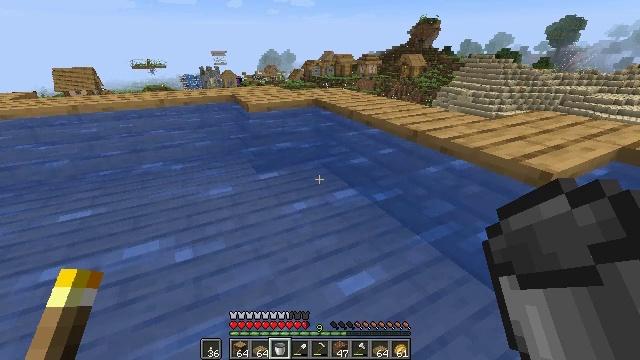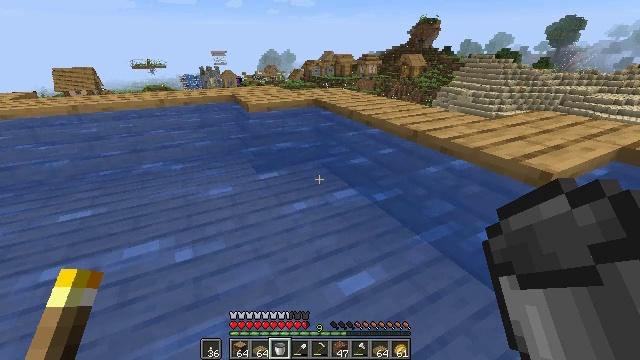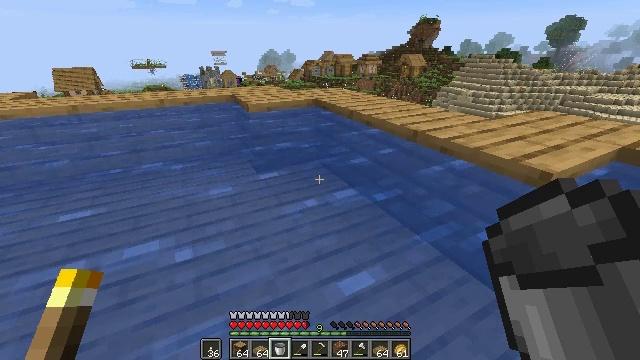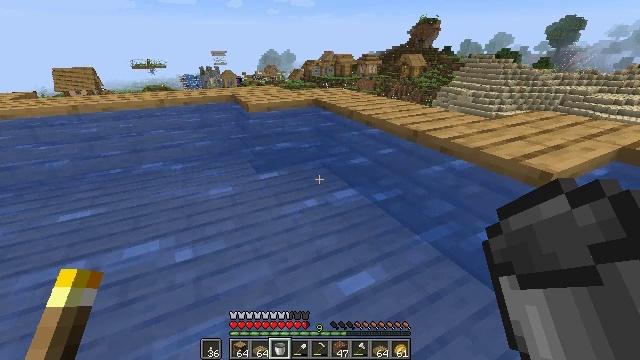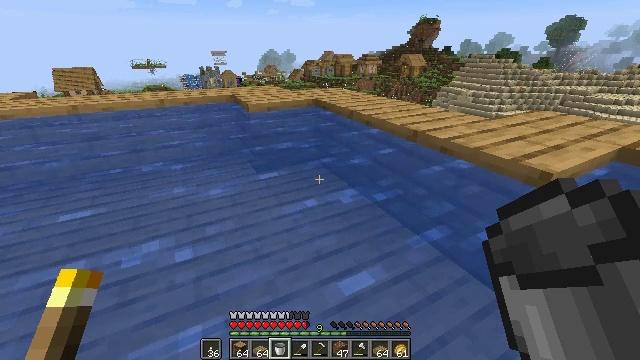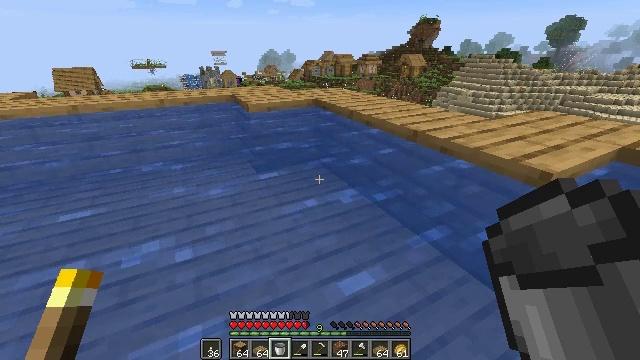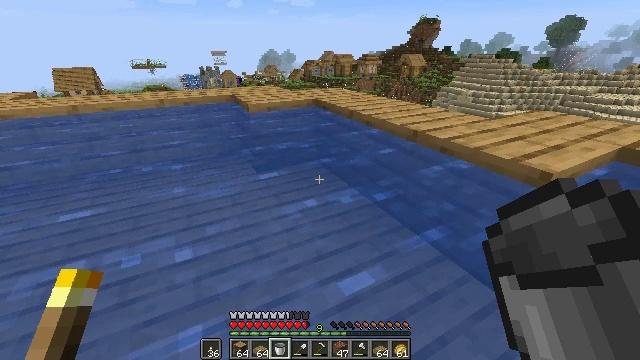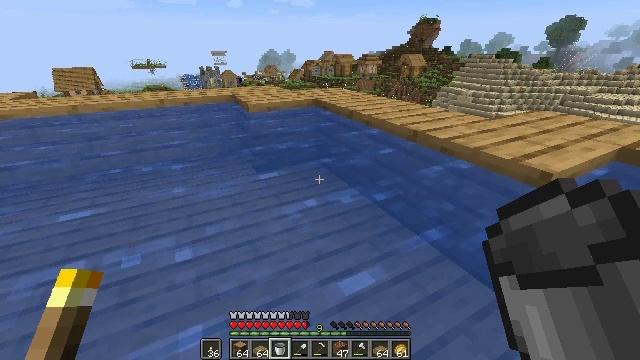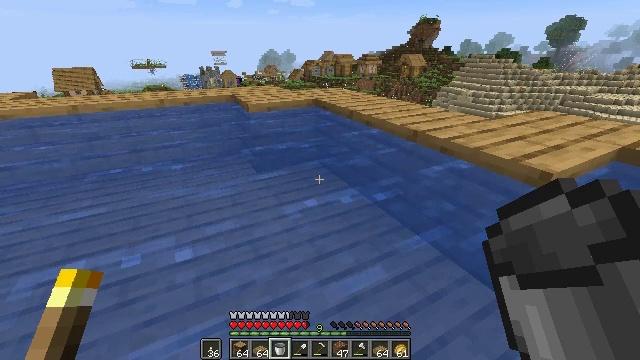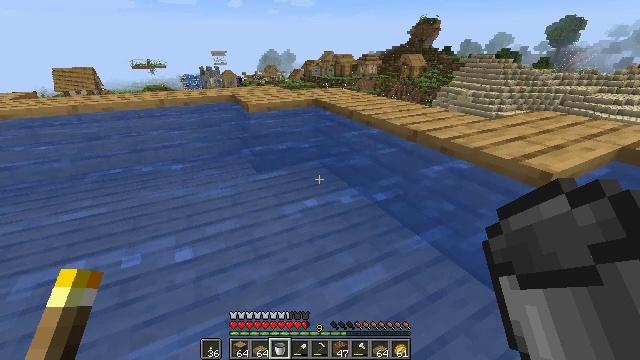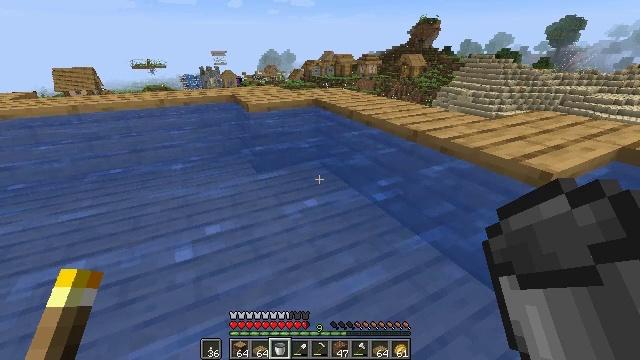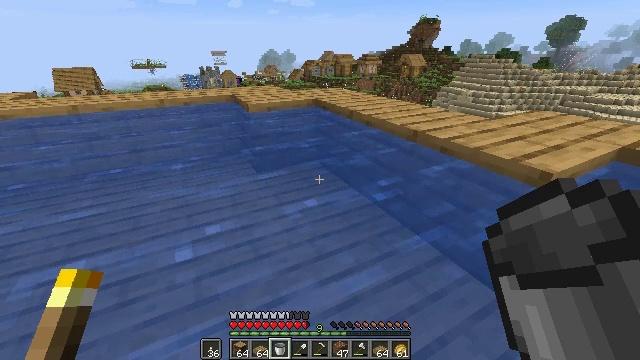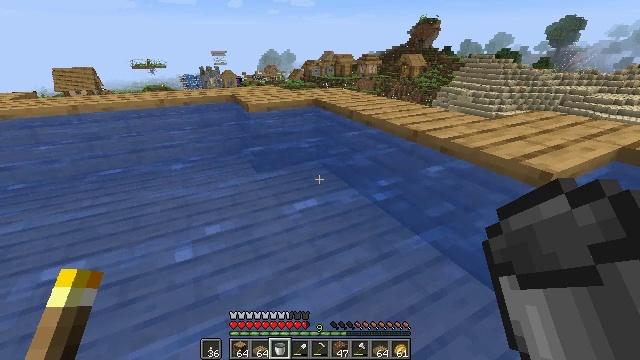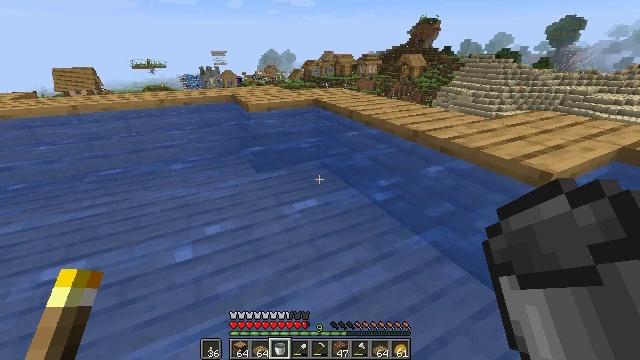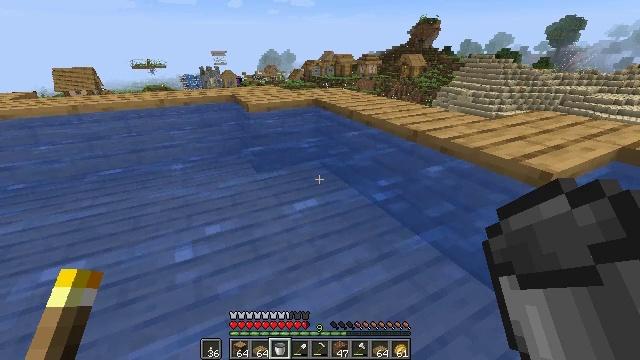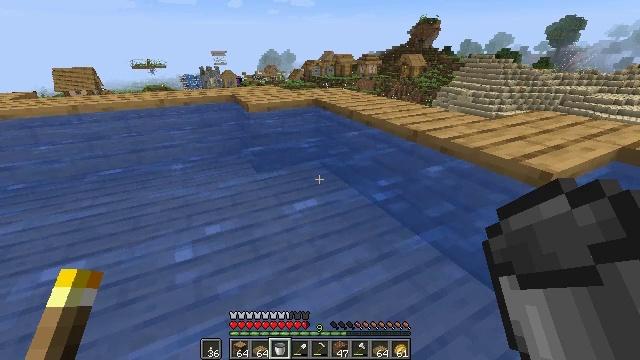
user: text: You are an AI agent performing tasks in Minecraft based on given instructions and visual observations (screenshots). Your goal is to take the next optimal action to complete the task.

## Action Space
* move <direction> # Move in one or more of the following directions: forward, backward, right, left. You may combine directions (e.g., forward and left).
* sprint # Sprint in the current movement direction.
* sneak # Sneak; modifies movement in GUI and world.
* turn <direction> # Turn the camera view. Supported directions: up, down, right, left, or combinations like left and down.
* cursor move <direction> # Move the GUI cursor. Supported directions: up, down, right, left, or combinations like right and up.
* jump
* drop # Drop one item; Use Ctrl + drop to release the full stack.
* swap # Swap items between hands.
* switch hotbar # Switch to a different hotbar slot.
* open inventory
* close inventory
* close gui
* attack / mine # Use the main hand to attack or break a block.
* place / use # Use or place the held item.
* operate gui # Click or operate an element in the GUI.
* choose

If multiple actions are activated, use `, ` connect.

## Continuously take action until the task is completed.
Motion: motion action
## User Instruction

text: Mine the oak slab from the floor.
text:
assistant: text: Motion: no_op
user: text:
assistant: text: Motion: no_op
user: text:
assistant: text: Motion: no_op
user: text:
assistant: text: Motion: no_op
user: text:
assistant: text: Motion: no_op
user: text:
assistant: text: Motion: no_op
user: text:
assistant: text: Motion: no_op
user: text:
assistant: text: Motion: no_op
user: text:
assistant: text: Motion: no_op
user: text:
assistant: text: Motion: no_op
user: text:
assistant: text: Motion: no_op
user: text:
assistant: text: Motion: no_op
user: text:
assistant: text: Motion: no_op
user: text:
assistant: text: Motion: no_op
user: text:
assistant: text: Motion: no_op
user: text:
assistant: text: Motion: no_op
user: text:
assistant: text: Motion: no_op
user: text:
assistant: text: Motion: no_op
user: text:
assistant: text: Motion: turn left and down
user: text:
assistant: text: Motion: turn left and down
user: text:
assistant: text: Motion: turn left
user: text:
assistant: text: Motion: turn left
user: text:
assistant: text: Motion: turn left
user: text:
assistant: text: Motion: turn left
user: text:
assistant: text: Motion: turn left
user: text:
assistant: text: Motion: no_op
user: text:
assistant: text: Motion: no_op
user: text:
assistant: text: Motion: turn left
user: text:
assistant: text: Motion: no_op
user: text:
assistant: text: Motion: no_op